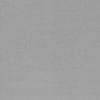
Label: dusty